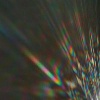
Label: sunburn